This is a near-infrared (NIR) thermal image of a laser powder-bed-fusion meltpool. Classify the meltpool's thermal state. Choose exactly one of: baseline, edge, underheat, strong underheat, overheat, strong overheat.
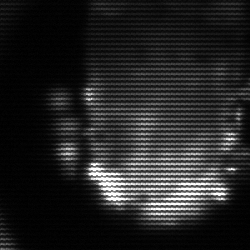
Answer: baseline